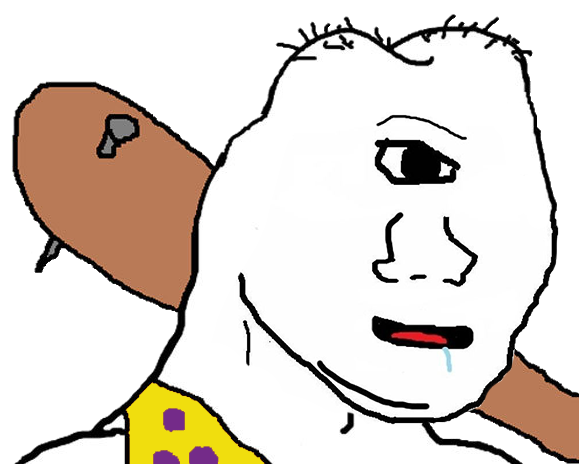
Label: 5_Grug